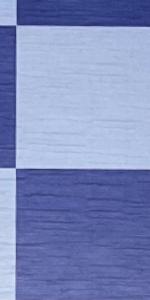
Label: Empty